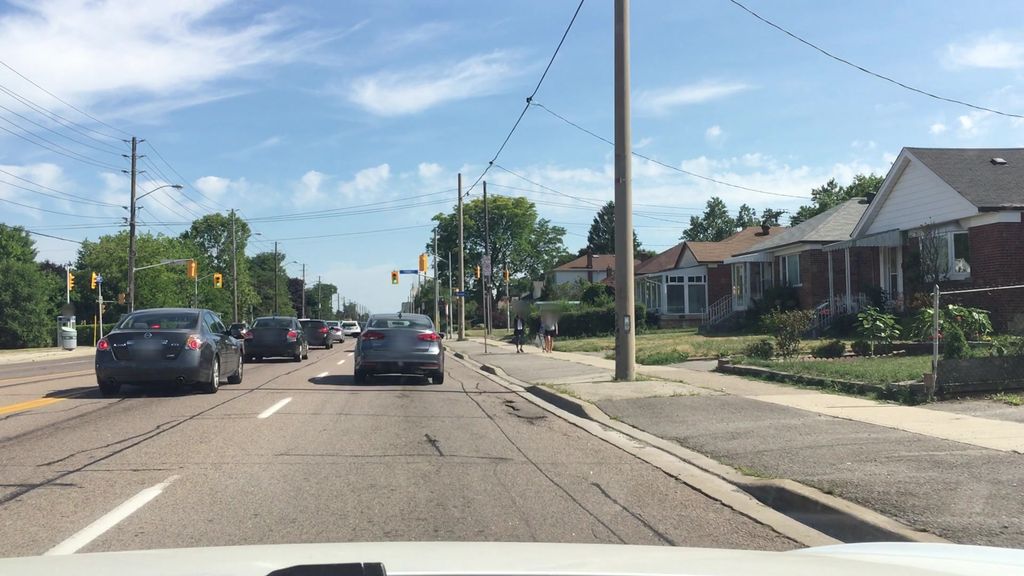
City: toronto